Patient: sex F, age 61
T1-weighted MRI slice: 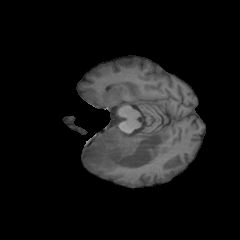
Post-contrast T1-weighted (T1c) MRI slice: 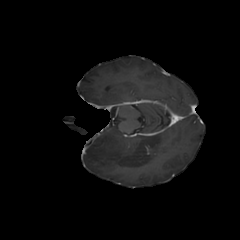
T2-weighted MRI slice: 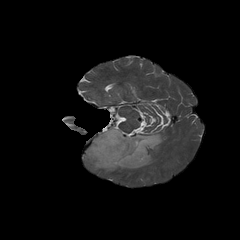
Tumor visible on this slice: yes
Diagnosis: Astrocytoma, IDH-wildtype
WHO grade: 2